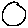
Label: circle